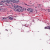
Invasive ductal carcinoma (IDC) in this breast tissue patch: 0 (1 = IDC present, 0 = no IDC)